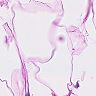
Metastatic tissue present: no